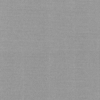
Label: dusty